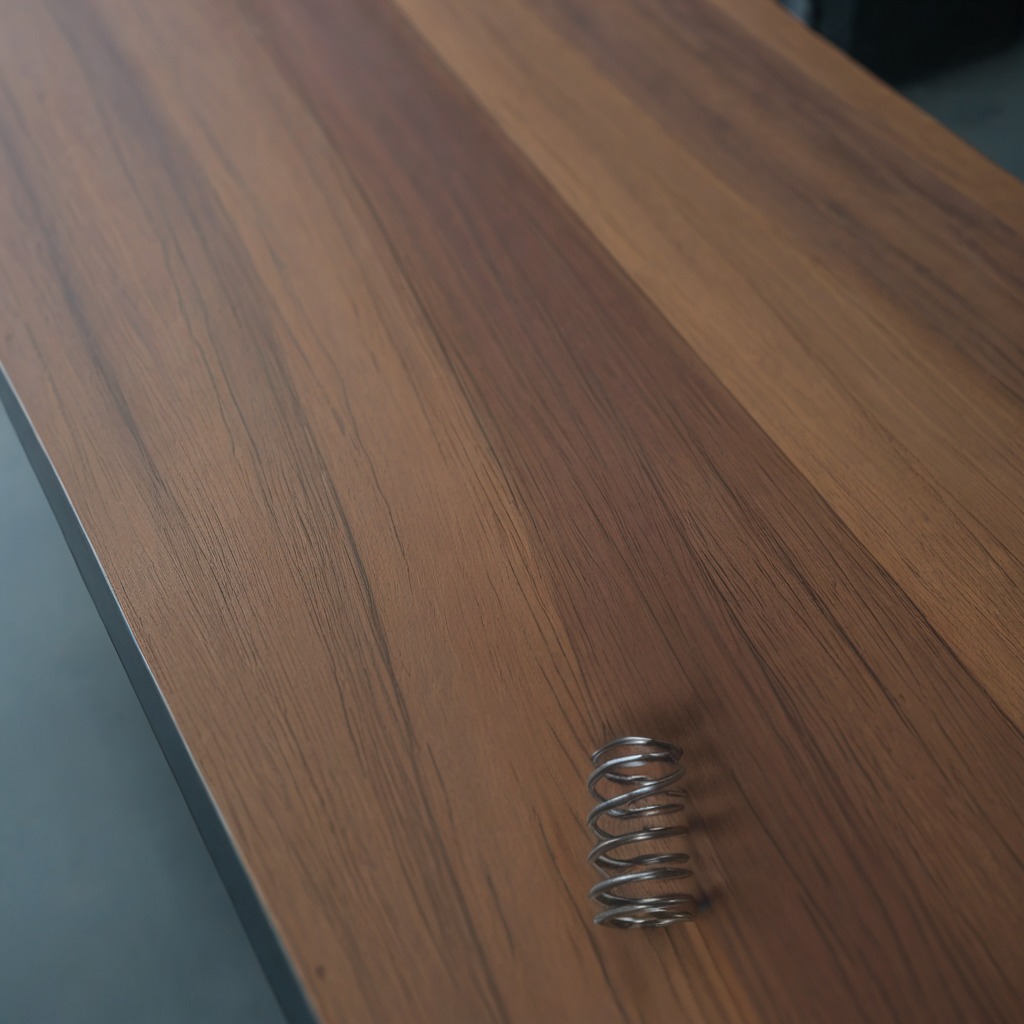
A coiled metal spring lies on the table in the garage.